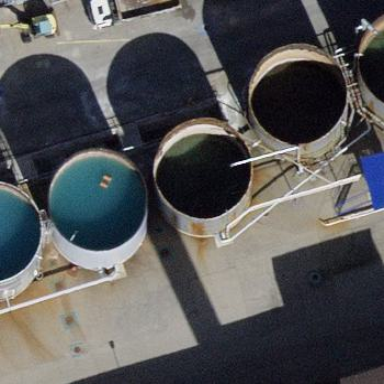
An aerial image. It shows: Water storage tank.